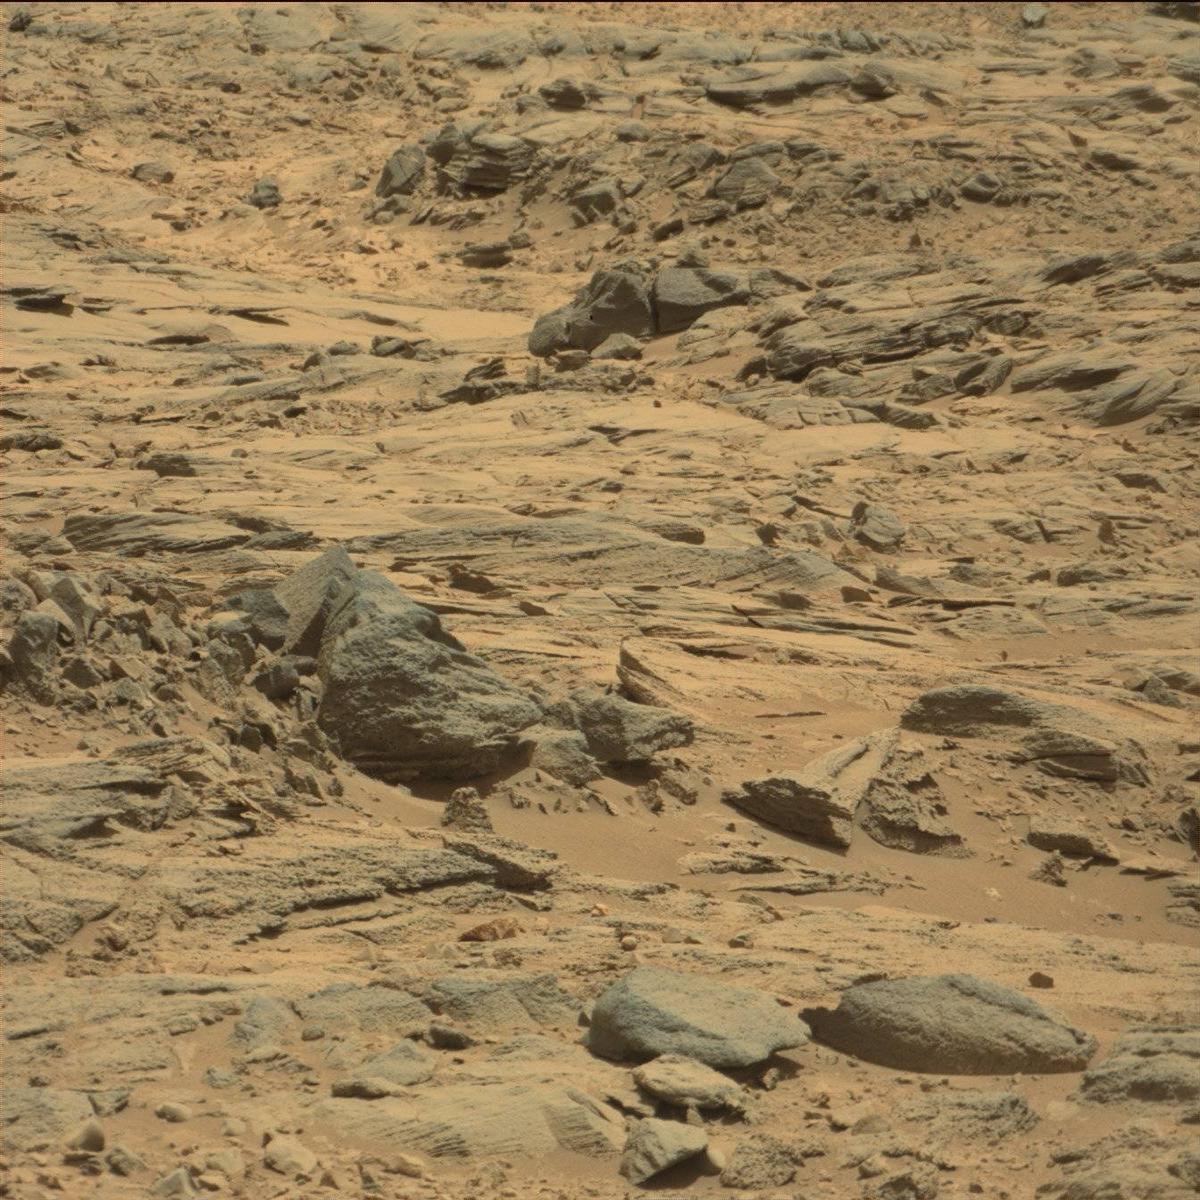
Terrain classes present: Bedrock, Sand / Soil